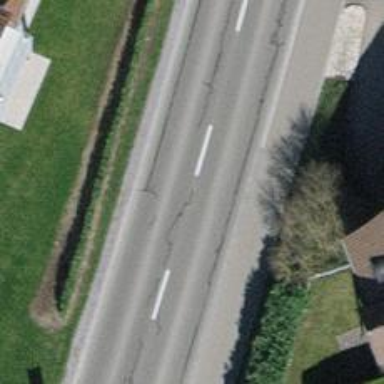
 featuring sidewalk on the left and dedicated cycle track."